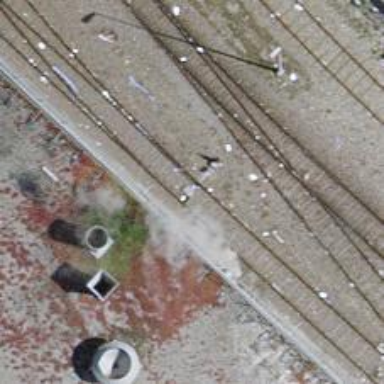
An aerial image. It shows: Railway switch.